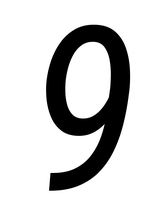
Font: Roboto-Italic_Condensed_Italic